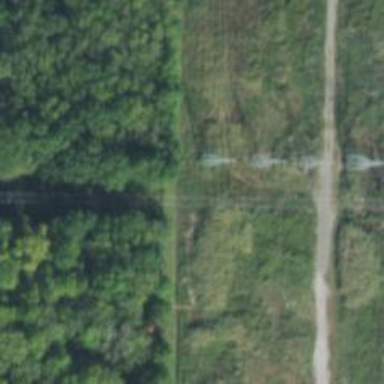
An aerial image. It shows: Lattice structure tower used for power transmission.